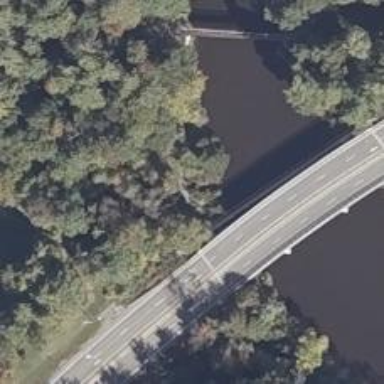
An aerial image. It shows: Path on bridge.